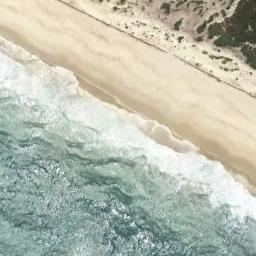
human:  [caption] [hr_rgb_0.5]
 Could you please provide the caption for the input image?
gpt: The beach is slender .

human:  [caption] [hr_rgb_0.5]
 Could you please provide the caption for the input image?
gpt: The beach with white sand and some green plants on the beach .

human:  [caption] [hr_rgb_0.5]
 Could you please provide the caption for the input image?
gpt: The beach is made up of light green seawater and a yellow coast with sparse green plants .

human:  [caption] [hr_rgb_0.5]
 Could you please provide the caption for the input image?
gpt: The green oceans and white beach and a lot of grass .

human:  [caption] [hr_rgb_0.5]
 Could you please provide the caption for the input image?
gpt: The grass is beside the beach .